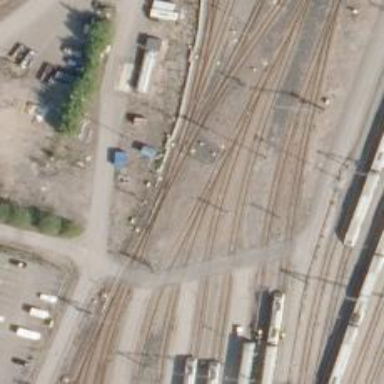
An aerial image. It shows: Rail yard with electrified contact lines for the trains.